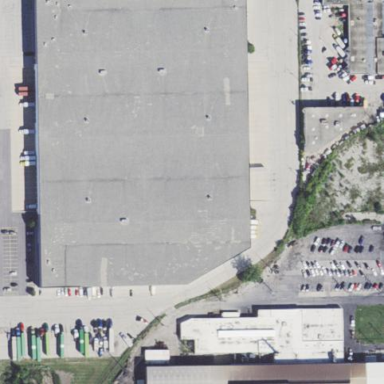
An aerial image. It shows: Industrial building.